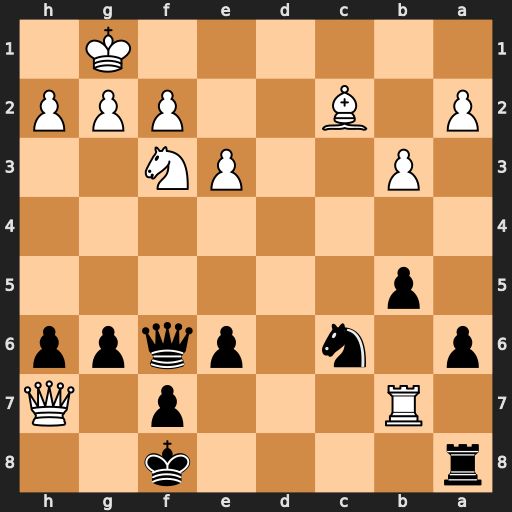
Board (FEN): r4k2/1R3p1Q/p1n1pqpp/1p6/8/1P2PN2/P1B2PPP/6K1
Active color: b
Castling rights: -
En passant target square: -
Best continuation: Qa1+ Bd1 Qxd1+ Ne1 Qxe1#